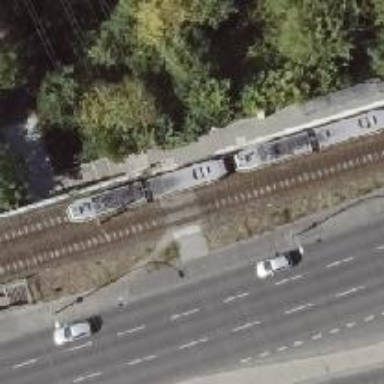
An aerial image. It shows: Uncontrolled tram crossing.